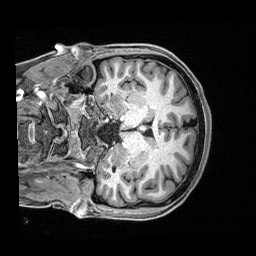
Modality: T1w
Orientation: coronal
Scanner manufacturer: siemens
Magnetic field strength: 3 T
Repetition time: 2.4 s
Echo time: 0.00122 s